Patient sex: F
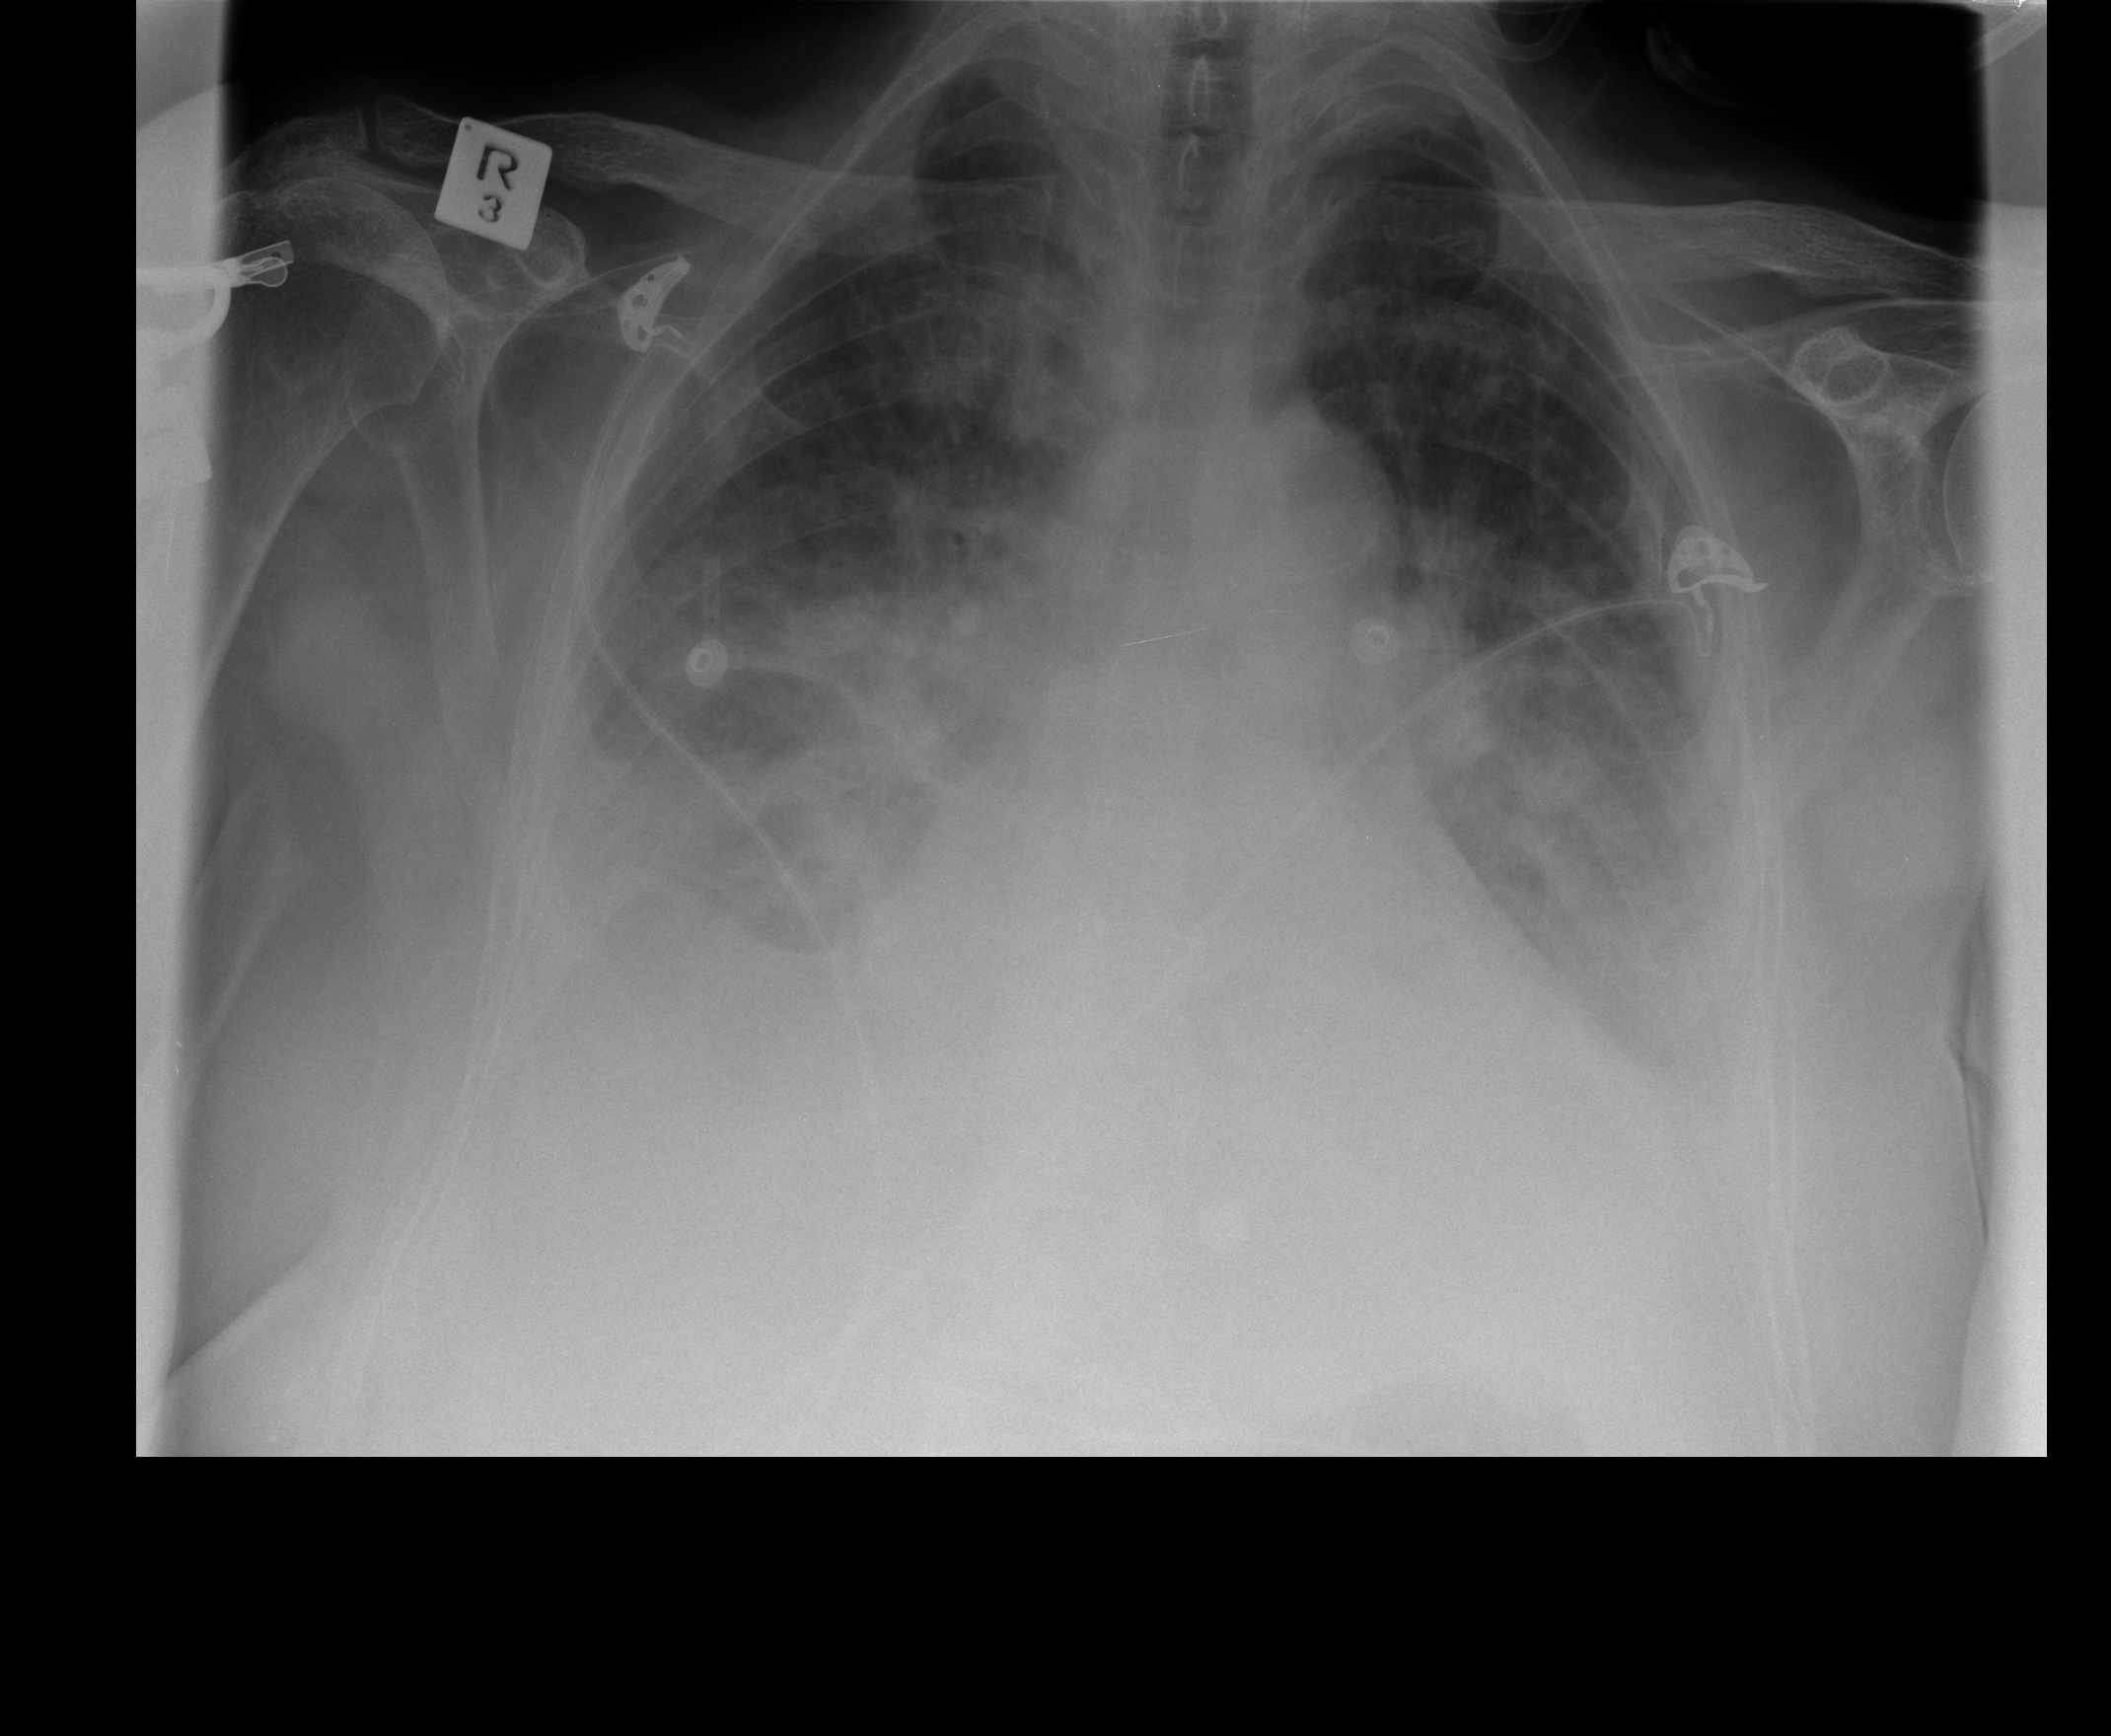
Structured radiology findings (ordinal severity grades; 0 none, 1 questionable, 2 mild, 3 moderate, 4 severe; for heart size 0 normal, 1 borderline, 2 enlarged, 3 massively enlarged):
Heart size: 2
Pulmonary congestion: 3
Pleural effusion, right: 2
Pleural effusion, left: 2
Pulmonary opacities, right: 2
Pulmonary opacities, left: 2
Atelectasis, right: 2
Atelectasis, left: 2